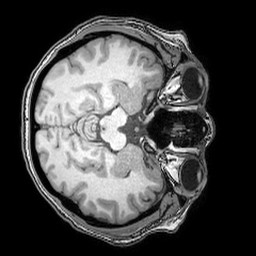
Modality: T1w
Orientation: axial
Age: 37
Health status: ill
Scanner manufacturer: philips
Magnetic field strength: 3 T
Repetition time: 0.007 s
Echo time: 0.003501 s